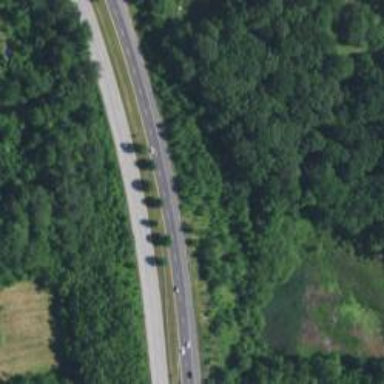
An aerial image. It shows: Trunk highway with expressway features.